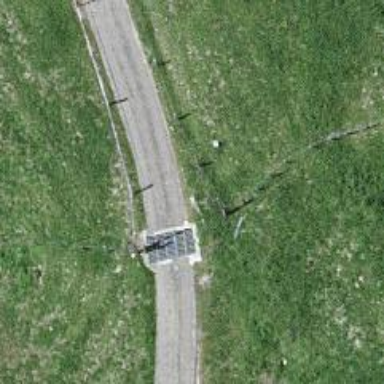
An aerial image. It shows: Cattle grid barrier.